Interaction volume radius: 5 \u00c5
Interaction volume height: 45 \u00c5
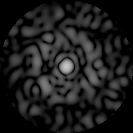
Disorder parameter: 0.8289